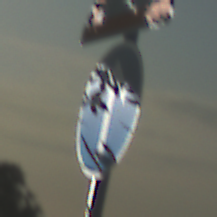
Verkehrszeichen: VorgeschriebeneFahrtrichtungGeradeaus
Zusatzzeichen oben: Lichtzeichenanlage
Umgebung: Outdoor, Nature
Tageszeit: MorningAfternoon
Wetter: Clear
Licht: Natural
Jahreszeit: NotSpecified
Kontrast: HighContrast